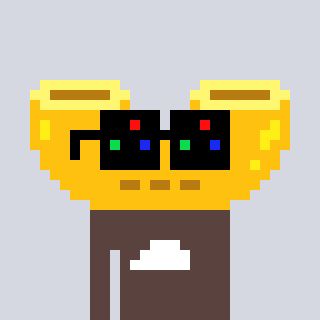
a pixel art character with square black sunglasses, a macaroni-shaped head and a darkbrown-colored body on a cool background